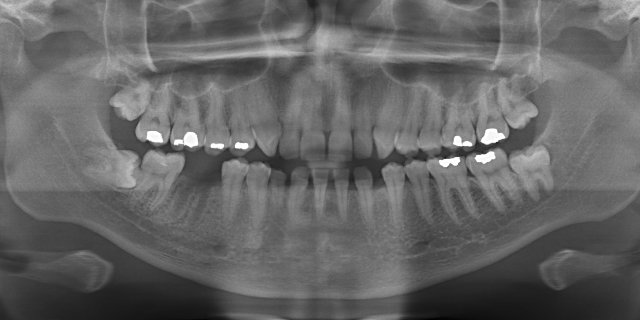
adult